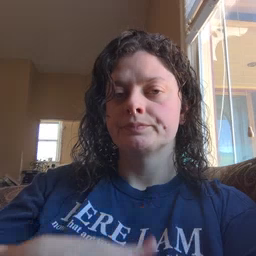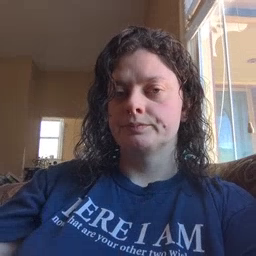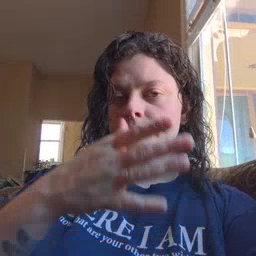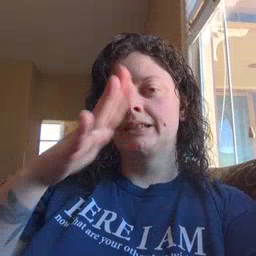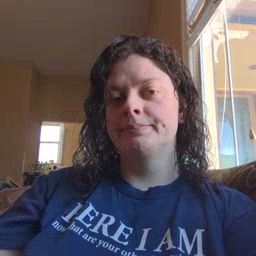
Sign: bad